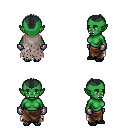
a pixel art fantasy rpg character, female body template, orc, green skin, gray tattered cape, robe skirt, raven short mohawk hairstyle, metal gloves, ghillies, four views (front, back, left, right), 2x2 character sprite sheet, small pixel art, hard edges, no anti-aliasing